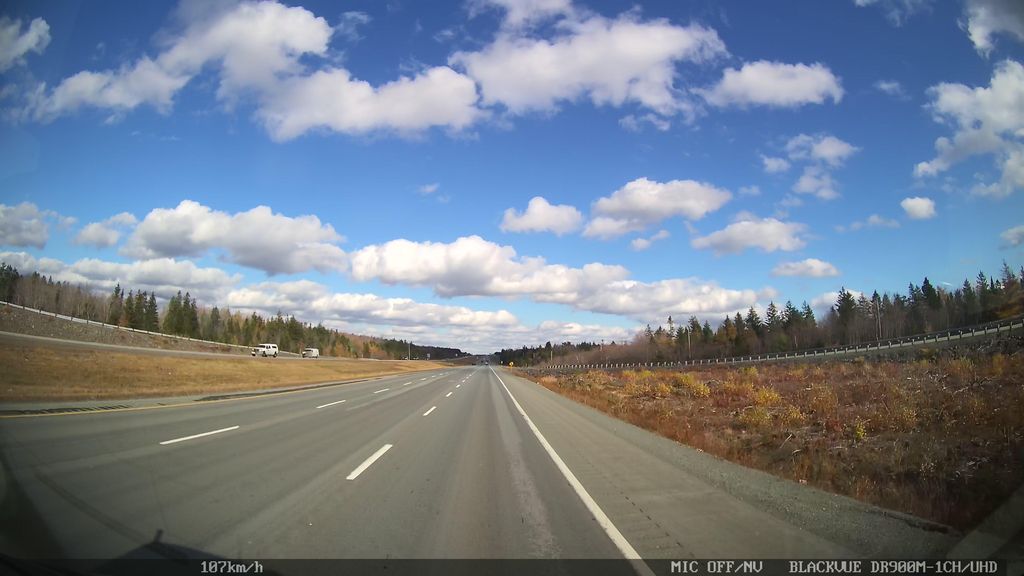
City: halifax